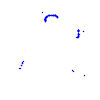
Particle: kaon